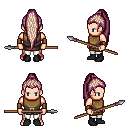
a pixel art fantasy rpg character, male body template, human, light skin, leather chest armor, white pants, white blonde extra-long topknot hairstyle, leather bracers, black shoes, spear, four views (front, back, left, right), 2x2 character sprite sheet, small pixel art, hard edges, no anti-aliasing